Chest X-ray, PA view. Patient: 44 years old, sex F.
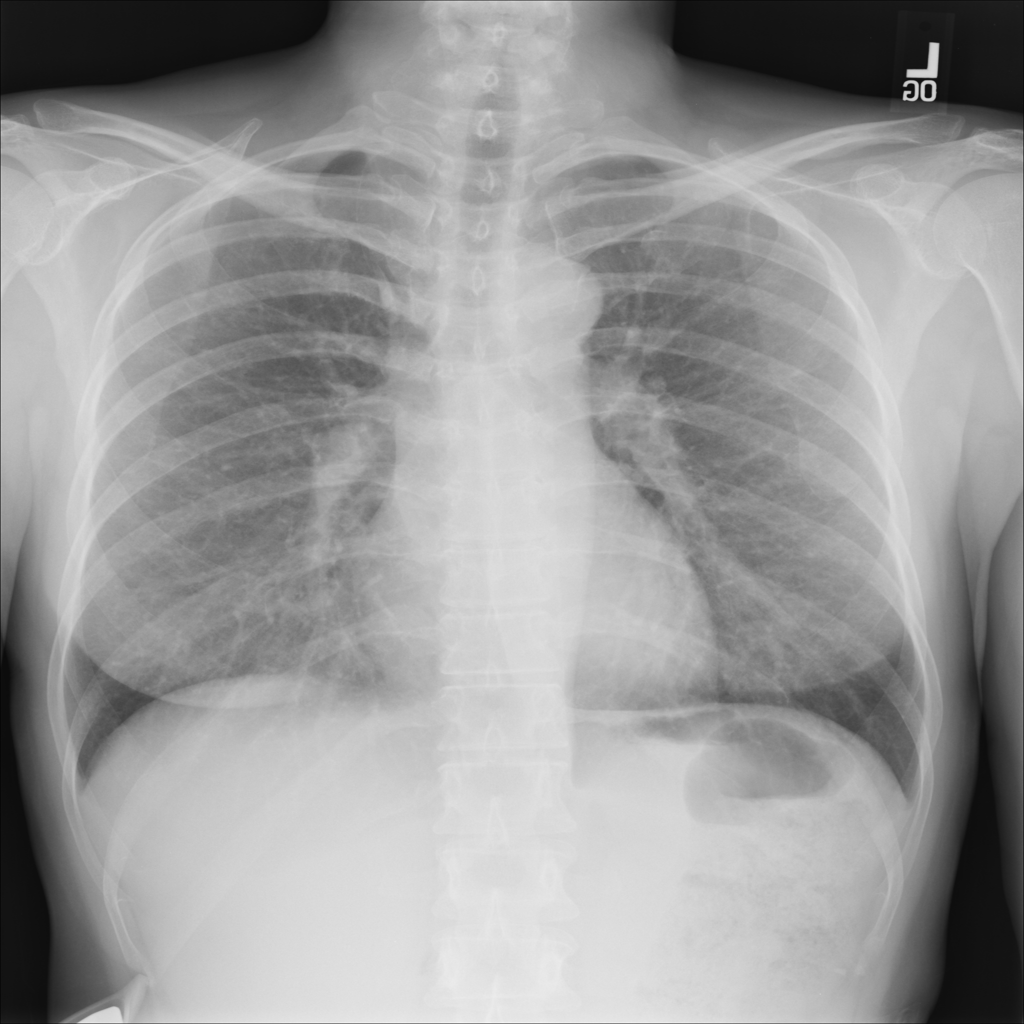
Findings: No Finding